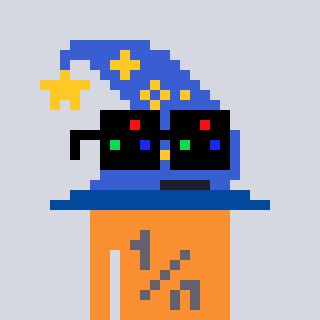
a pixel art character with square black sunglasses, a wizard hat-shaped head and a orange-colored body on a cool background